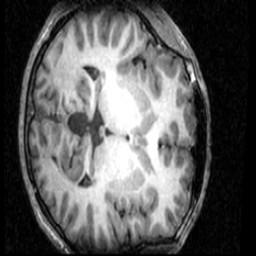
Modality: T1w
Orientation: axial
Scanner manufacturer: ge
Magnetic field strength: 3 T
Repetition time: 0.009048 s
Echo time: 0.001844 s